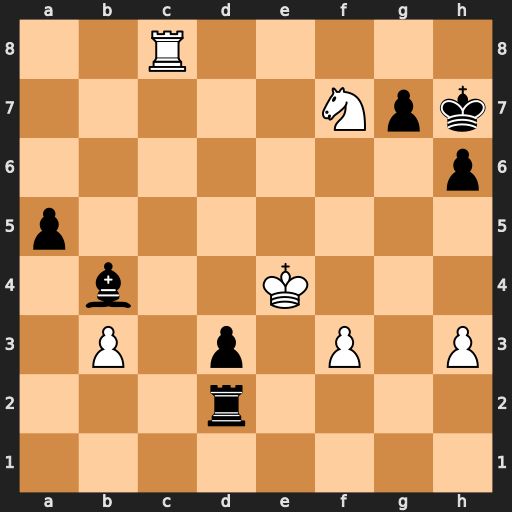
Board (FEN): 2R5/5Npk/7p/p7/1b2K3/1P1p1P1P/3r4/8
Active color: w
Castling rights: -
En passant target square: -
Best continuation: Kf5 g6+ Kf6 Be7+ Kxe7